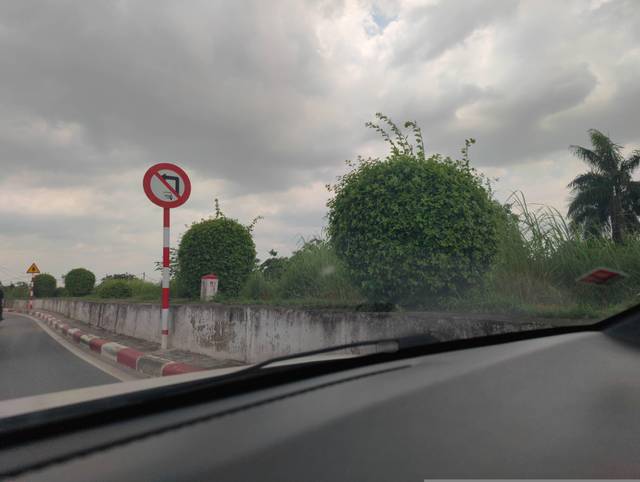
Region: Vietnam
Coordinates: 21.006, 105.908